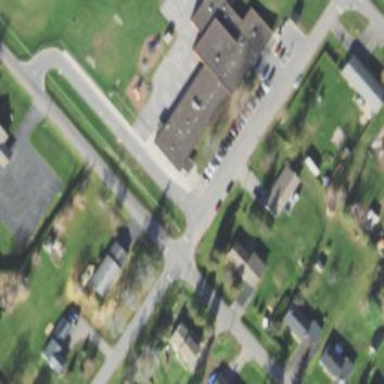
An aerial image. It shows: School building.